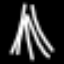
Label: The Eiffel Tower